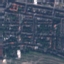
Land use / land cover class: Residential